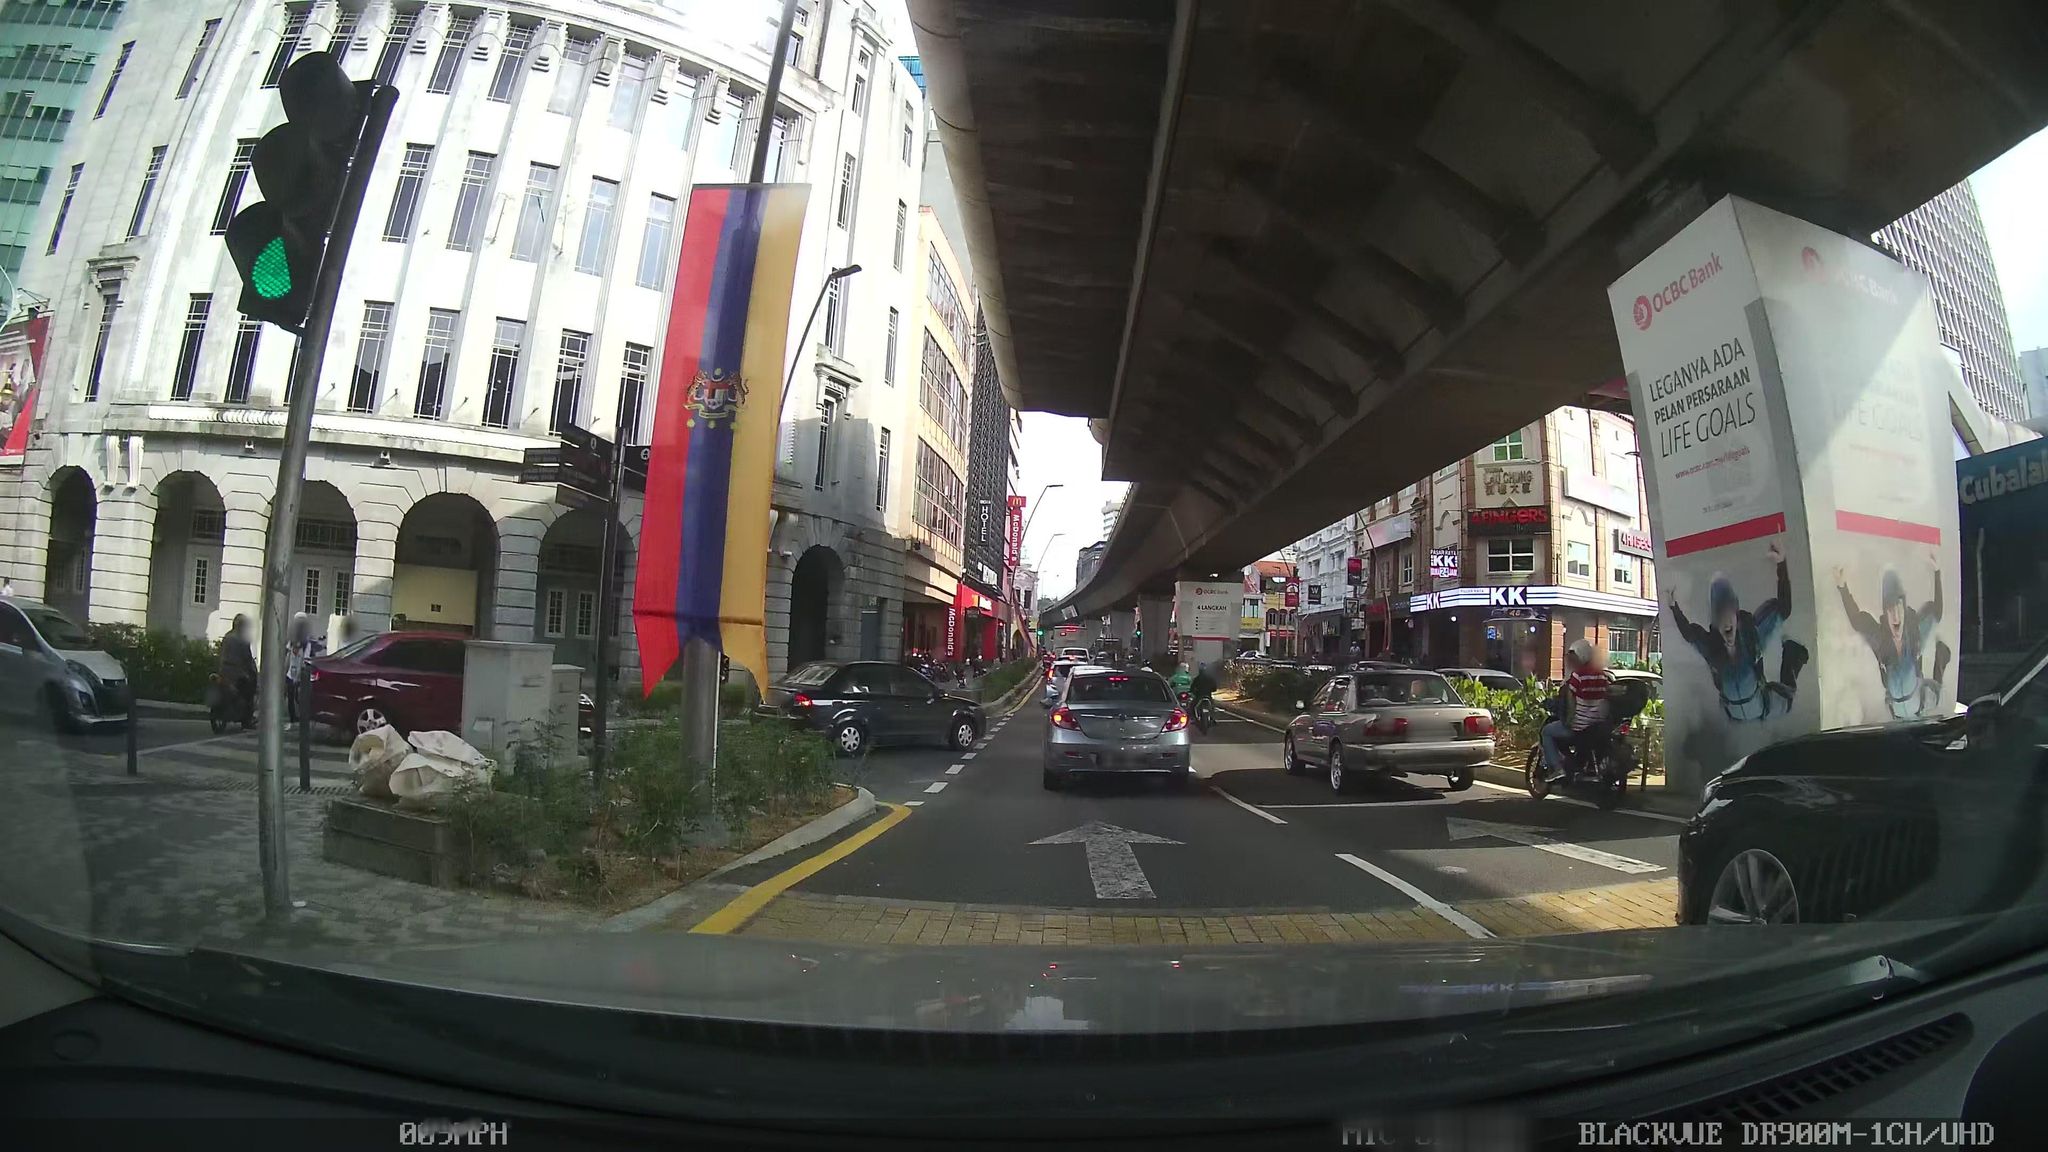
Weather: clear
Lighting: day
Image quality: good
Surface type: driving surface
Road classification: steps, corridor
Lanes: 2
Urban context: urban centre
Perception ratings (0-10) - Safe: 4.64, Lively: 9.05, Beautiful: 3.45, Boring: 4.04, Depressing: 5.03, Wealthy: 7.44